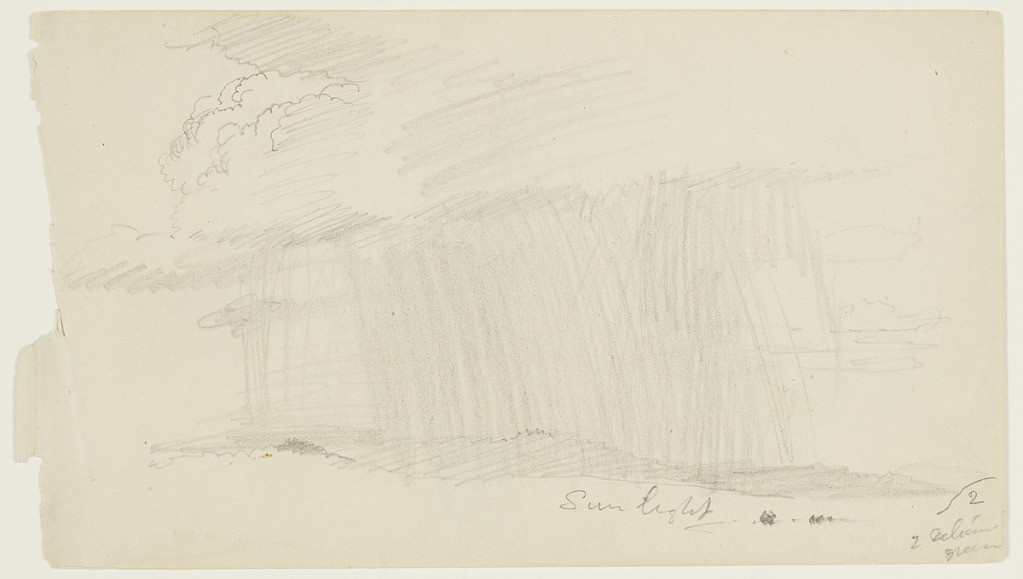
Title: Deluge over Mt. Desert Island, Maine
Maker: Frederic Edwin Church, American, 1826–1900
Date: September 1860
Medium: Graphite on white wove paper
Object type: Drawing
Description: Landscape sketch showing a view of a storm dumping heavy rain upon the wooded hills of Mount Desert Island, Maine. These heavily shaded hills form the rolling horizon near the lower margin. Above, in immense and billowing stormcloud unleashes sheets of rain--here articulated as hasty vertical pencil scratches. Rain falls in an isolated area, like a weak microburst. In the background at right, puffy clouds hang in an otherwise open sky.